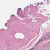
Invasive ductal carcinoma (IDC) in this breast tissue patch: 0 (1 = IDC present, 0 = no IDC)